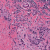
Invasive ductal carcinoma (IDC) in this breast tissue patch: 1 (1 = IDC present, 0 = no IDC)